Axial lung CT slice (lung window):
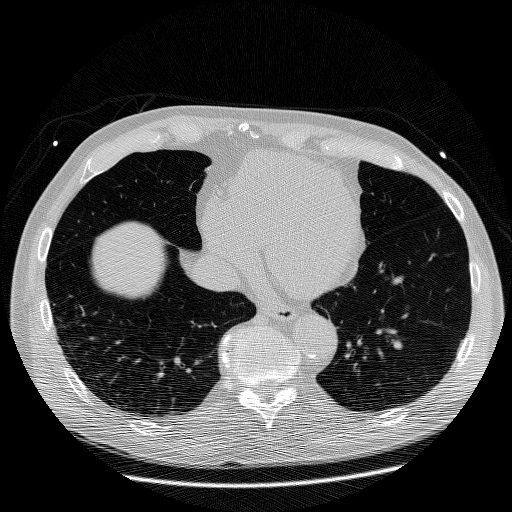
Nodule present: no